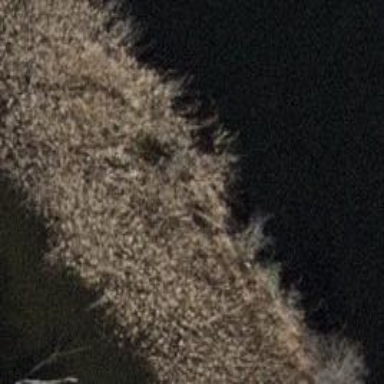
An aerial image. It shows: Reedbed in wetland area.